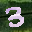
Label: 3